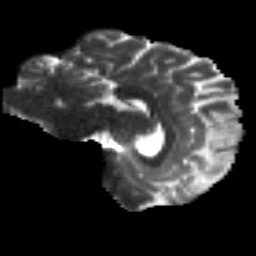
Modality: T2w
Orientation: sagittal
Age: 28
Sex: male
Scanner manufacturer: siemens
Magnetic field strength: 3 T
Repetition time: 8.8 s
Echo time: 0.085 s